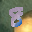
Label: 8